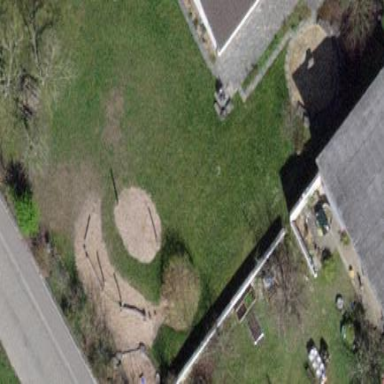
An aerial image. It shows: Playground area for leisure activities on the land.